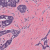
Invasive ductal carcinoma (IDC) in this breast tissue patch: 1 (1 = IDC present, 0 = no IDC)